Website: lowes
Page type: delivery-shipping
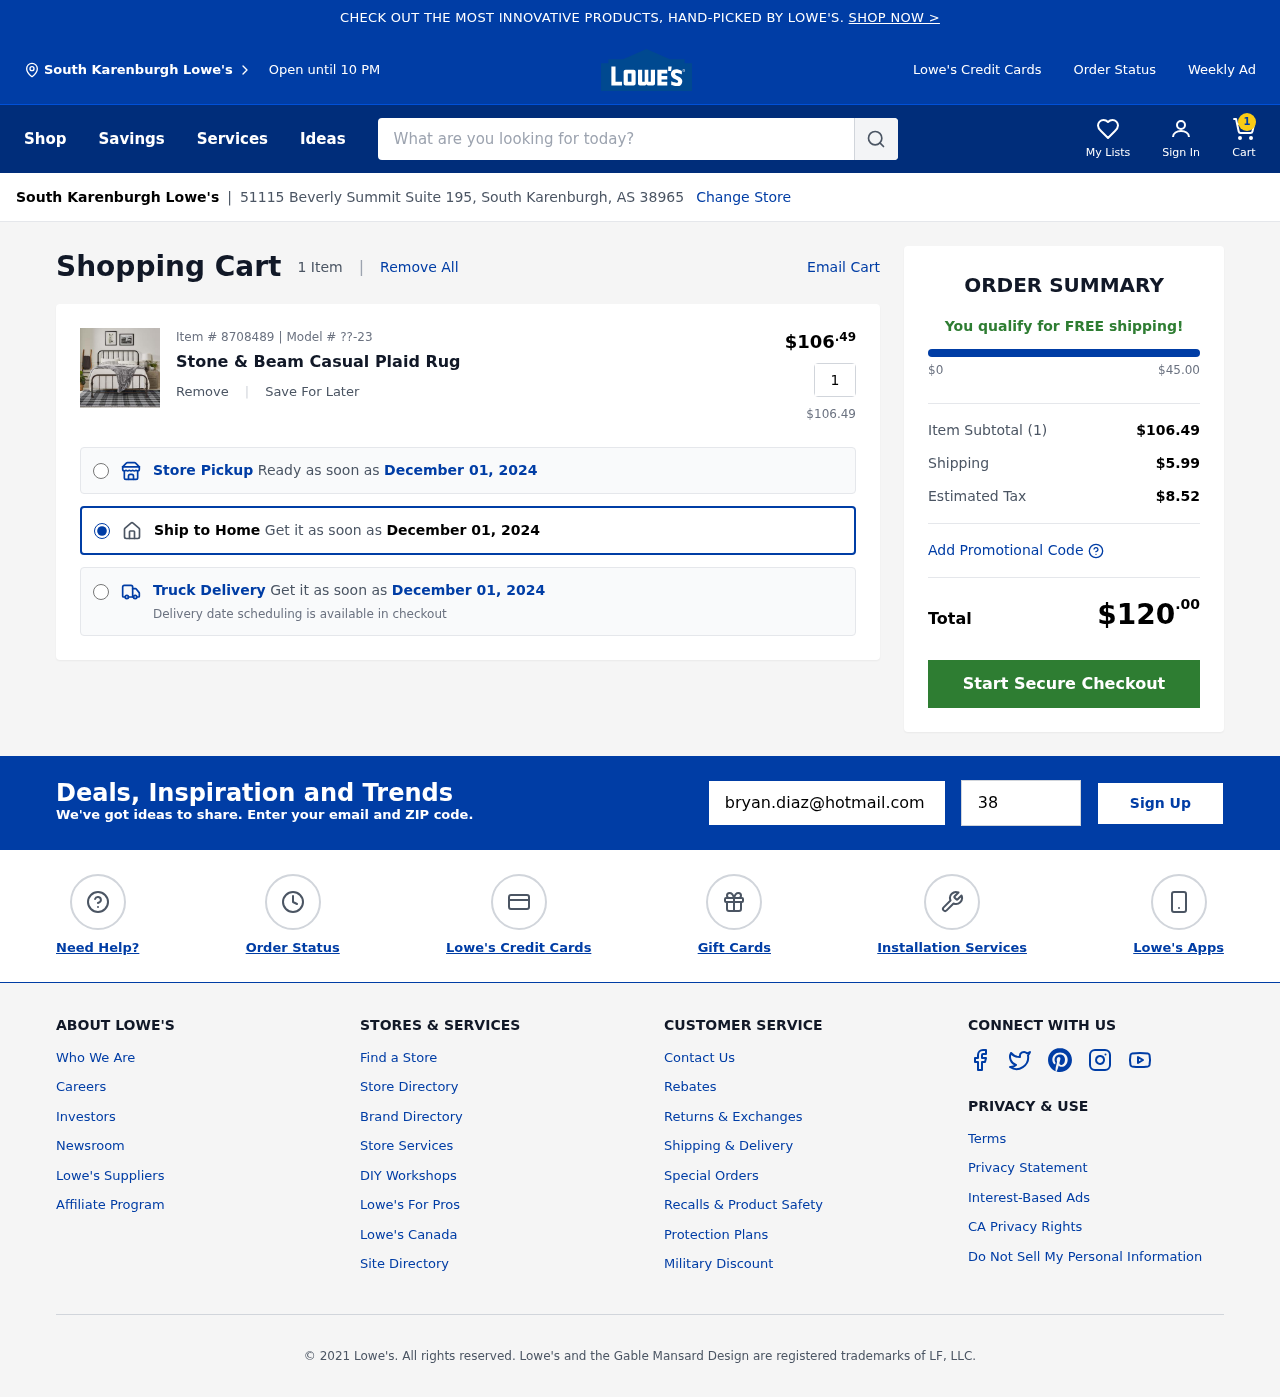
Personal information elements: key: PII_CITY
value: South Karenburgh
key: PII_EMAIL
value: bryan.diaz@hotmail.com
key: PII_POSTCODE
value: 38965
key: PII_STREET
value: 51115 Beverly Summit Suite 195
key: PII_CITY2
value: South Karenburgh
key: PII_CITY_STATE_ZIP
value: South Karenburgh, AS 38965
Product elements: key: PRODUCT1_NAME
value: Stone & Beam Casual Plaid Rug
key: PRODUCT1_PRICE
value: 106.49
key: PRODUCT1_QUANTITY
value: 1
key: PRODUCT1_MODEL
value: ??-23
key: PRODUCT1_PRICE2
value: $106.49
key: PRODUCT1_ITEM_NUMBER
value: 8708489
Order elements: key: ORDER_NUM_ITEMS
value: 1
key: ORDER_DELIVERY_DATE
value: December 01, 2024
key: ORDER_DELIVERY_DATE2
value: December 01, 2024
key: ORDER_DELIVERY_DATE3
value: December 01, 2024
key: ORDER_SUBTOTAL
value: $106.49
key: ORDER_SHIPPING_COST
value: $5.99
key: ORDER_TAX
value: $8.52
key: ORDER_TOTAL
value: $120.00
Search elements: key: HEADER_SEARCH
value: What are you looking for today?